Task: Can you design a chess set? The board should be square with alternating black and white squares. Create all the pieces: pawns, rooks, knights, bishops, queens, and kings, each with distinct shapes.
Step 673:
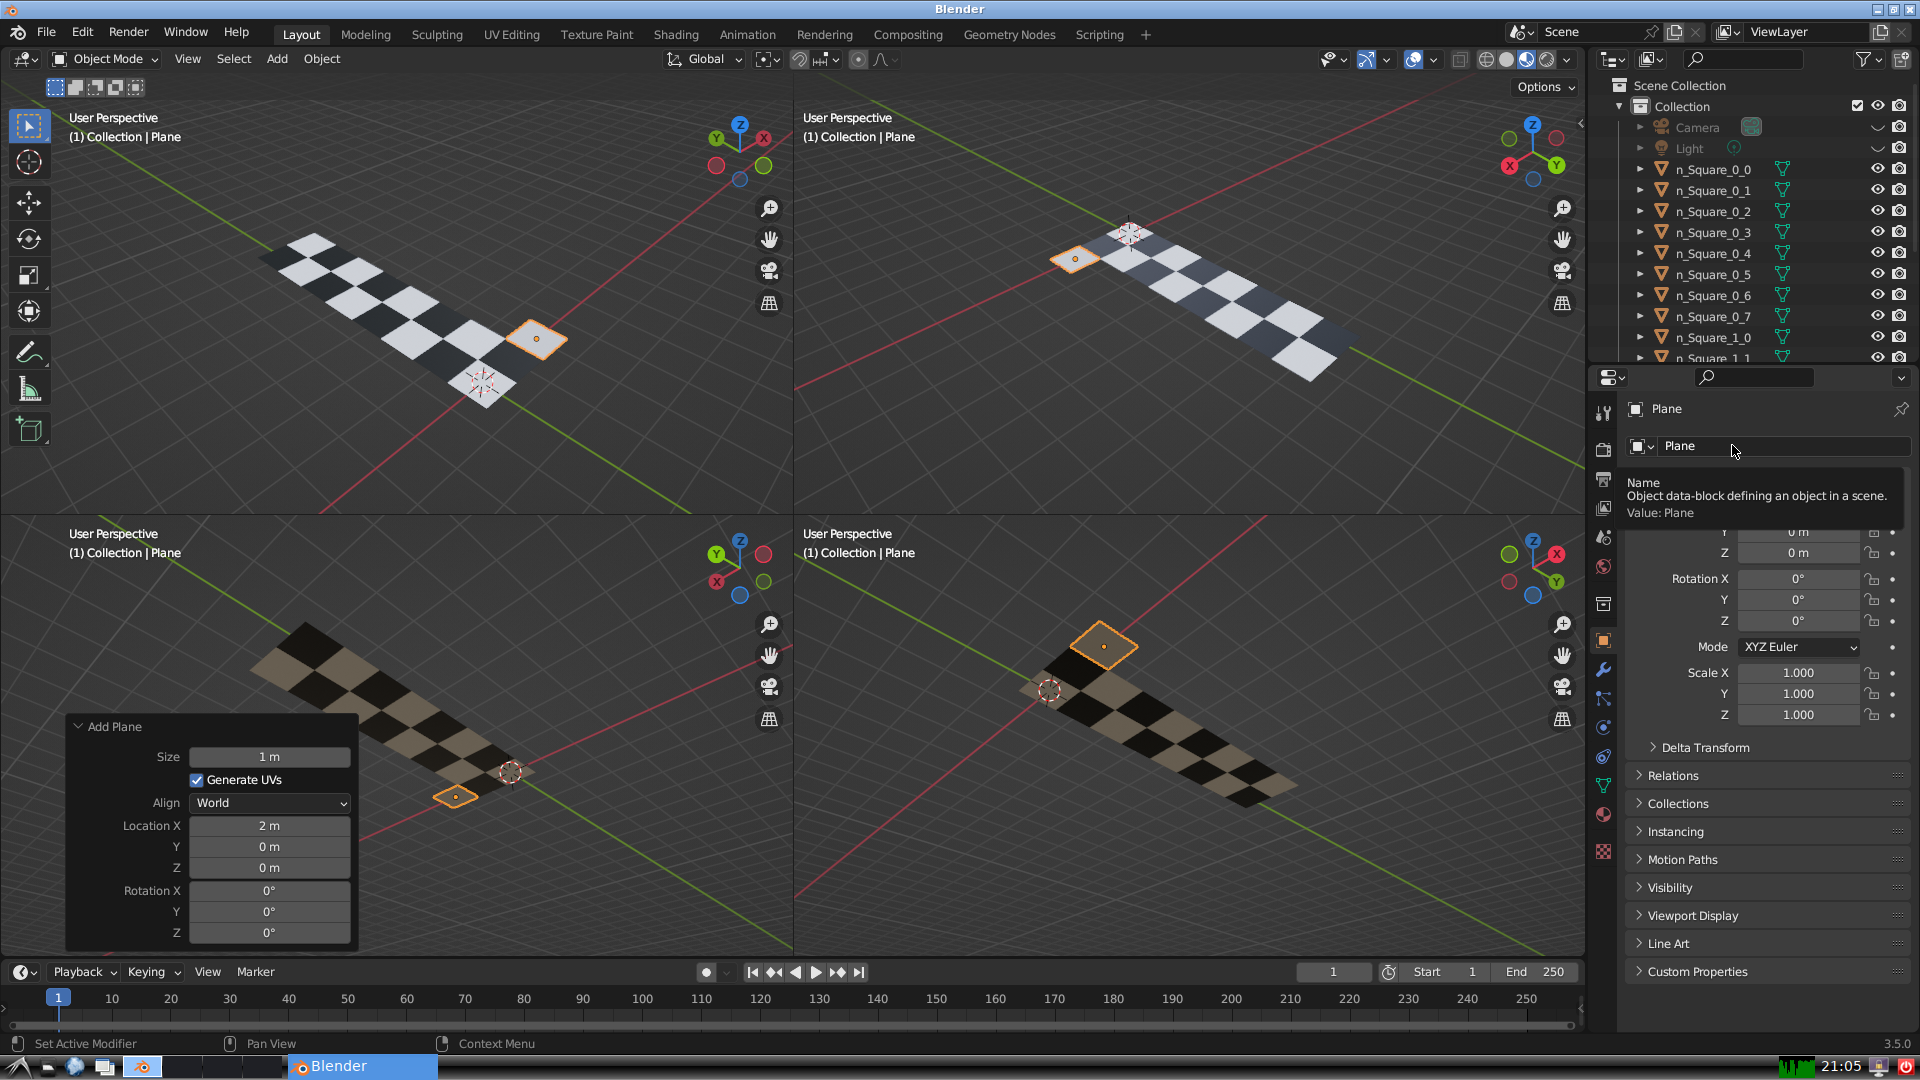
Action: click: no